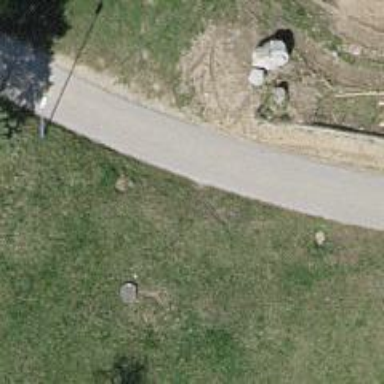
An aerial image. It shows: Alley classified as service road.